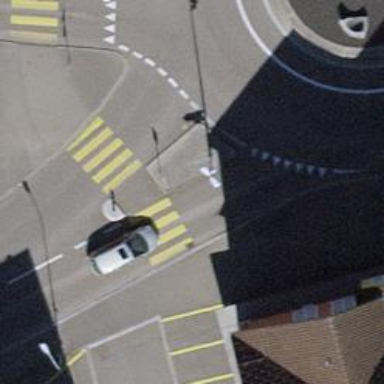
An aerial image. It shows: Uncontrolled crossing on the road with traffic calming island.